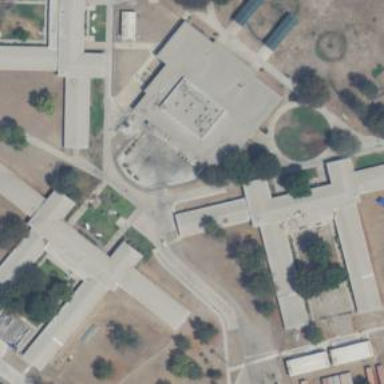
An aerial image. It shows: Prison building.